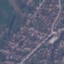
Land use / land cover class: Residential